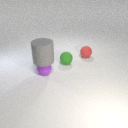
small green rubber sphere in front of small red rubber sphere